Current action and preconditions to check: trajectory_clear

Your task: For each precondition in the list above, predict whether it will hold at this action.

Consider the current scene as observed from the mobile robot's camera, and analyze the predicted future states of all dynamic agents (e.g., people, animals, vehicles, or any moving entities) within the NEXT SECOND.

IMPORTANT: Only answer "very likely" if you are absolutely certain—based on strong, clear evidence—that a dynamic agent will violate the precondition in the predicted future state. Do NOT answer "very likely" for unlikely, ambiguous, or low-probability risks.

Ask yourself for each precondition: Is there a high probability, with clear and convincing evidence, that the predicted future states of any dynamic agent will interfere with the predicted future state of the currently executing action within the NEXT SECOND, causing that precondition to fail?

Assess the risk level based on these predictions. Use "likely" or "very likely" if motions create a clear risk of interference.

Use "neutral" or "improbable" if agents are nearby but their predicted paths are clearly diverging or non-conflicting.

Failure Risk Categories: "very improbable", "improbable", "neutral", "likely", "very likely"

Answer Format: Output ONLY the probability_of_failure value from these categories: "very improbable", "improbable", "neutral", "likely", "very likely"

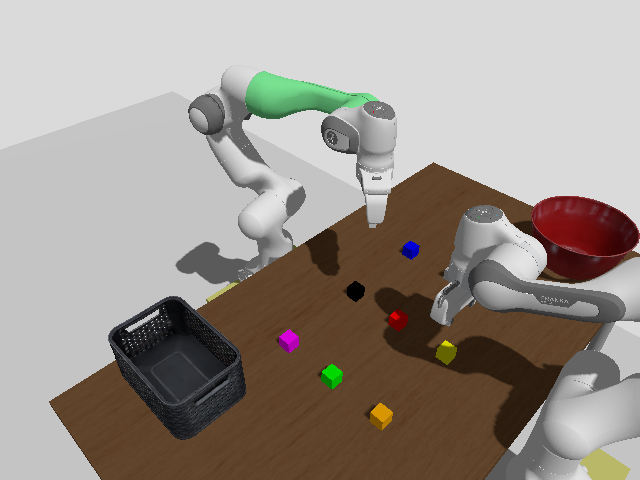

Answer: very improbable